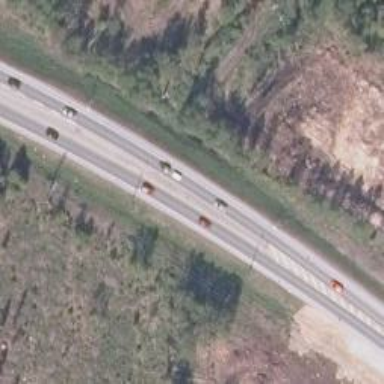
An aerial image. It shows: Trunk link highway.